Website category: sports
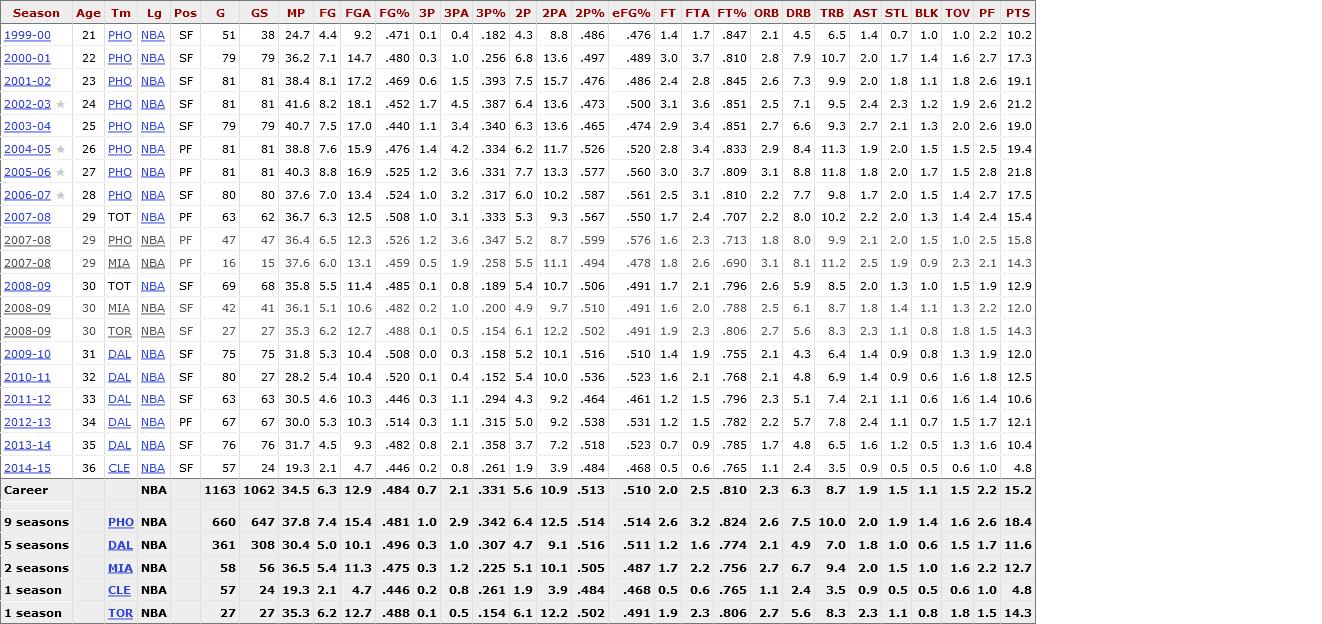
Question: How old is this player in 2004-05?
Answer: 26

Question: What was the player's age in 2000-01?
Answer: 22

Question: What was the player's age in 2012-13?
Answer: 34

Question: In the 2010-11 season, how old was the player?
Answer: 32

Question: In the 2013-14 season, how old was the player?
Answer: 35

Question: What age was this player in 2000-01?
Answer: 22

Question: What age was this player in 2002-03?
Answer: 24

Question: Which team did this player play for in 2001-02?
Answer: PHO

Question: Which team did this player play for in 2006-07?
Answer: PHO

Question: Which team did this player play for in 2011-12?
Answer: DAL

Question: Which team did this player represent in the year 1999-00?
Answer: PHO

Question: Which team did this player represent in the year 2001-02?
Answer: PHO

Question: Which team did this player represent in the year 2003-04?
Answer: PHO

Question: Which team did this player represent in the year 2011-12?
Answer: DAL

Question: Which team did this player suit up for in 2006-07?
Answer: PHO

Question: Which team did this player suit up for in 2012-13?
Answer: DAL

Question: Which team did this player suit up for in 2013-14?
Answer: DAL

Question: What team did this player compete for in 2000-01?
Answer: PHO

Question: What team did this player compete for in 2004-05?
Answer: PHO

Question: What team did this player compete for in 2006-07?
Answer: PHO

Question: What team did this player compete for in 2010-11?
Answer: DAL

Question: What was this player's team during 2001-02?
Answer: PHO

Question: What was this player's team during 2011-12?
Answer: DAL

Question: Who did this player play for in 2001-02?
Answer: PHO

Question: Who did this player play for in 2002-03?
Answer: PHO

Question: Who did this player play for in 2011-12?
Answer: DAL

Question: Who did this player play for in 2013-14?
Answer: DAL

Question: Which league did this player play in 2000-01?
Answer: NBA

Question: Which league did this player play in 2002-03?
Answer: NBA

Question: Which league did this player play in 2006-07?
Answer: NBA

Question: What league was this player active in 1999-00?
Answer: NBA

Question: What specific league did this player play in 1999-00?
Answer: NBA

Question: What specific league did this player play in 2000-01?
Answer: NBA

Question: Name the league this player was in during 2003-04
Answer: NBA

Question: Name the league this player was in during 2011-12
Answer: NBA

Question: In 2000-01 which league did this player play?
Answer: NBA

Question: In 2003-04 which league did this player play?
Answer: NBA

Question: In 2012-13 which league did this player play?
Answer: NBA

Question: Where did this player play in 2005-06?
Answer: NBA

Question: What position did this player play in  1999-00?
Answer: SF

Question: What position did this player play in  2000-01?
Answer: SF

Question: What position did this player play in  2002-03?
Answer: SF

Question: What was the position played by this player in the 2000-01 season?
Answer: SF

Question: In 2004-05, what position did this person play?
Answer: PF

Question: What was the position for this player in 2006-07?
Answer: SF

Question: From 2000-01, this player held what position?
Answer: SF

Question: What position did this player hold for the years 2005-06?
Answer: PF

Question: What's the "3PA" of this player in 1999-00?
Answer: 0.4

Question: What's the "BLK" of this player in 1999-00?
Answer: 1.0

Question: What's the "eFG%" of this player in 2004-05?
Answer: .520

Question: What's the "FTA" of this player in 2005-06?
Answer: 3.7

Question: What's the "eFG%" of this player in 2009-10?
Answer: .510

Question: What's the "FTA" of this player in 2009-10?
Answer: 1.9

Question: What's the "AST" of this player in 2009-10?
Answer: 1.4

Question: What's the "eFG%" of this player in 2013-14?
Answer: .523

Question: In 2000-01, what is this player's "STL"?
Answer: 1.7

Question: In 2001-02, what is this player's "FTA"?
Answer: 2.8

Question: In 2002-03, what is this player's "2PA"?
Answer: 13.6

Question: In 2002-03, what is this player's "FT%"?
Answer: .851

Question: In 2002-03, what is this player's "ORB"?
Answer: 2.5

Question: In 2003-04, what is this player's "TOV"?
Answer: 2.0

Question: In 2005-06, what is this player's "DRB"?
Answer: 8.8

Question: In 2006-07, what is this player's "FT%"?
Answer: .810

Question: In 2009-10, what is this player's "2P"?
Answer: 5.2